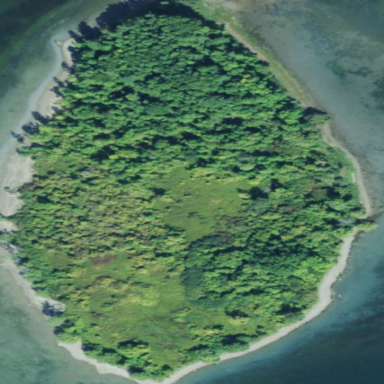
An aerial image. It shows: Islet.